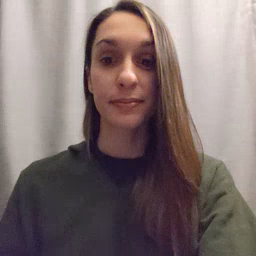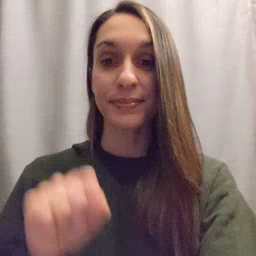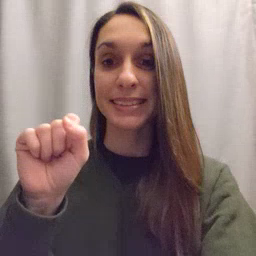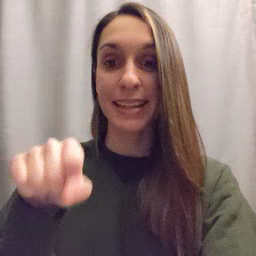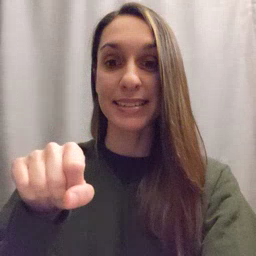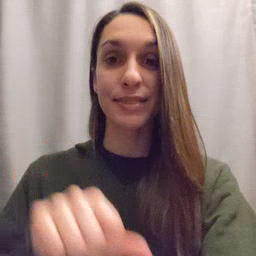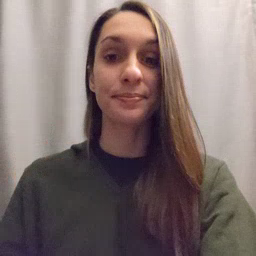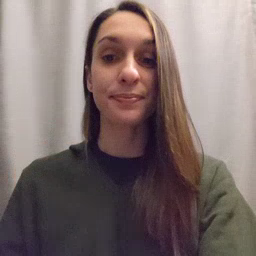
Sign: yes